Brain MRI, t1w sequence, axial 2D slice.
Patient: age 44, sex F, weight 95 kg, height 1.95 m
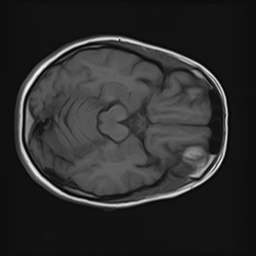